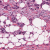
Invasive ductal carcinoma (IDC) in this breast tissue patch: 1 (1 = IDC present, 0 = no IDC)